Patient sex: M
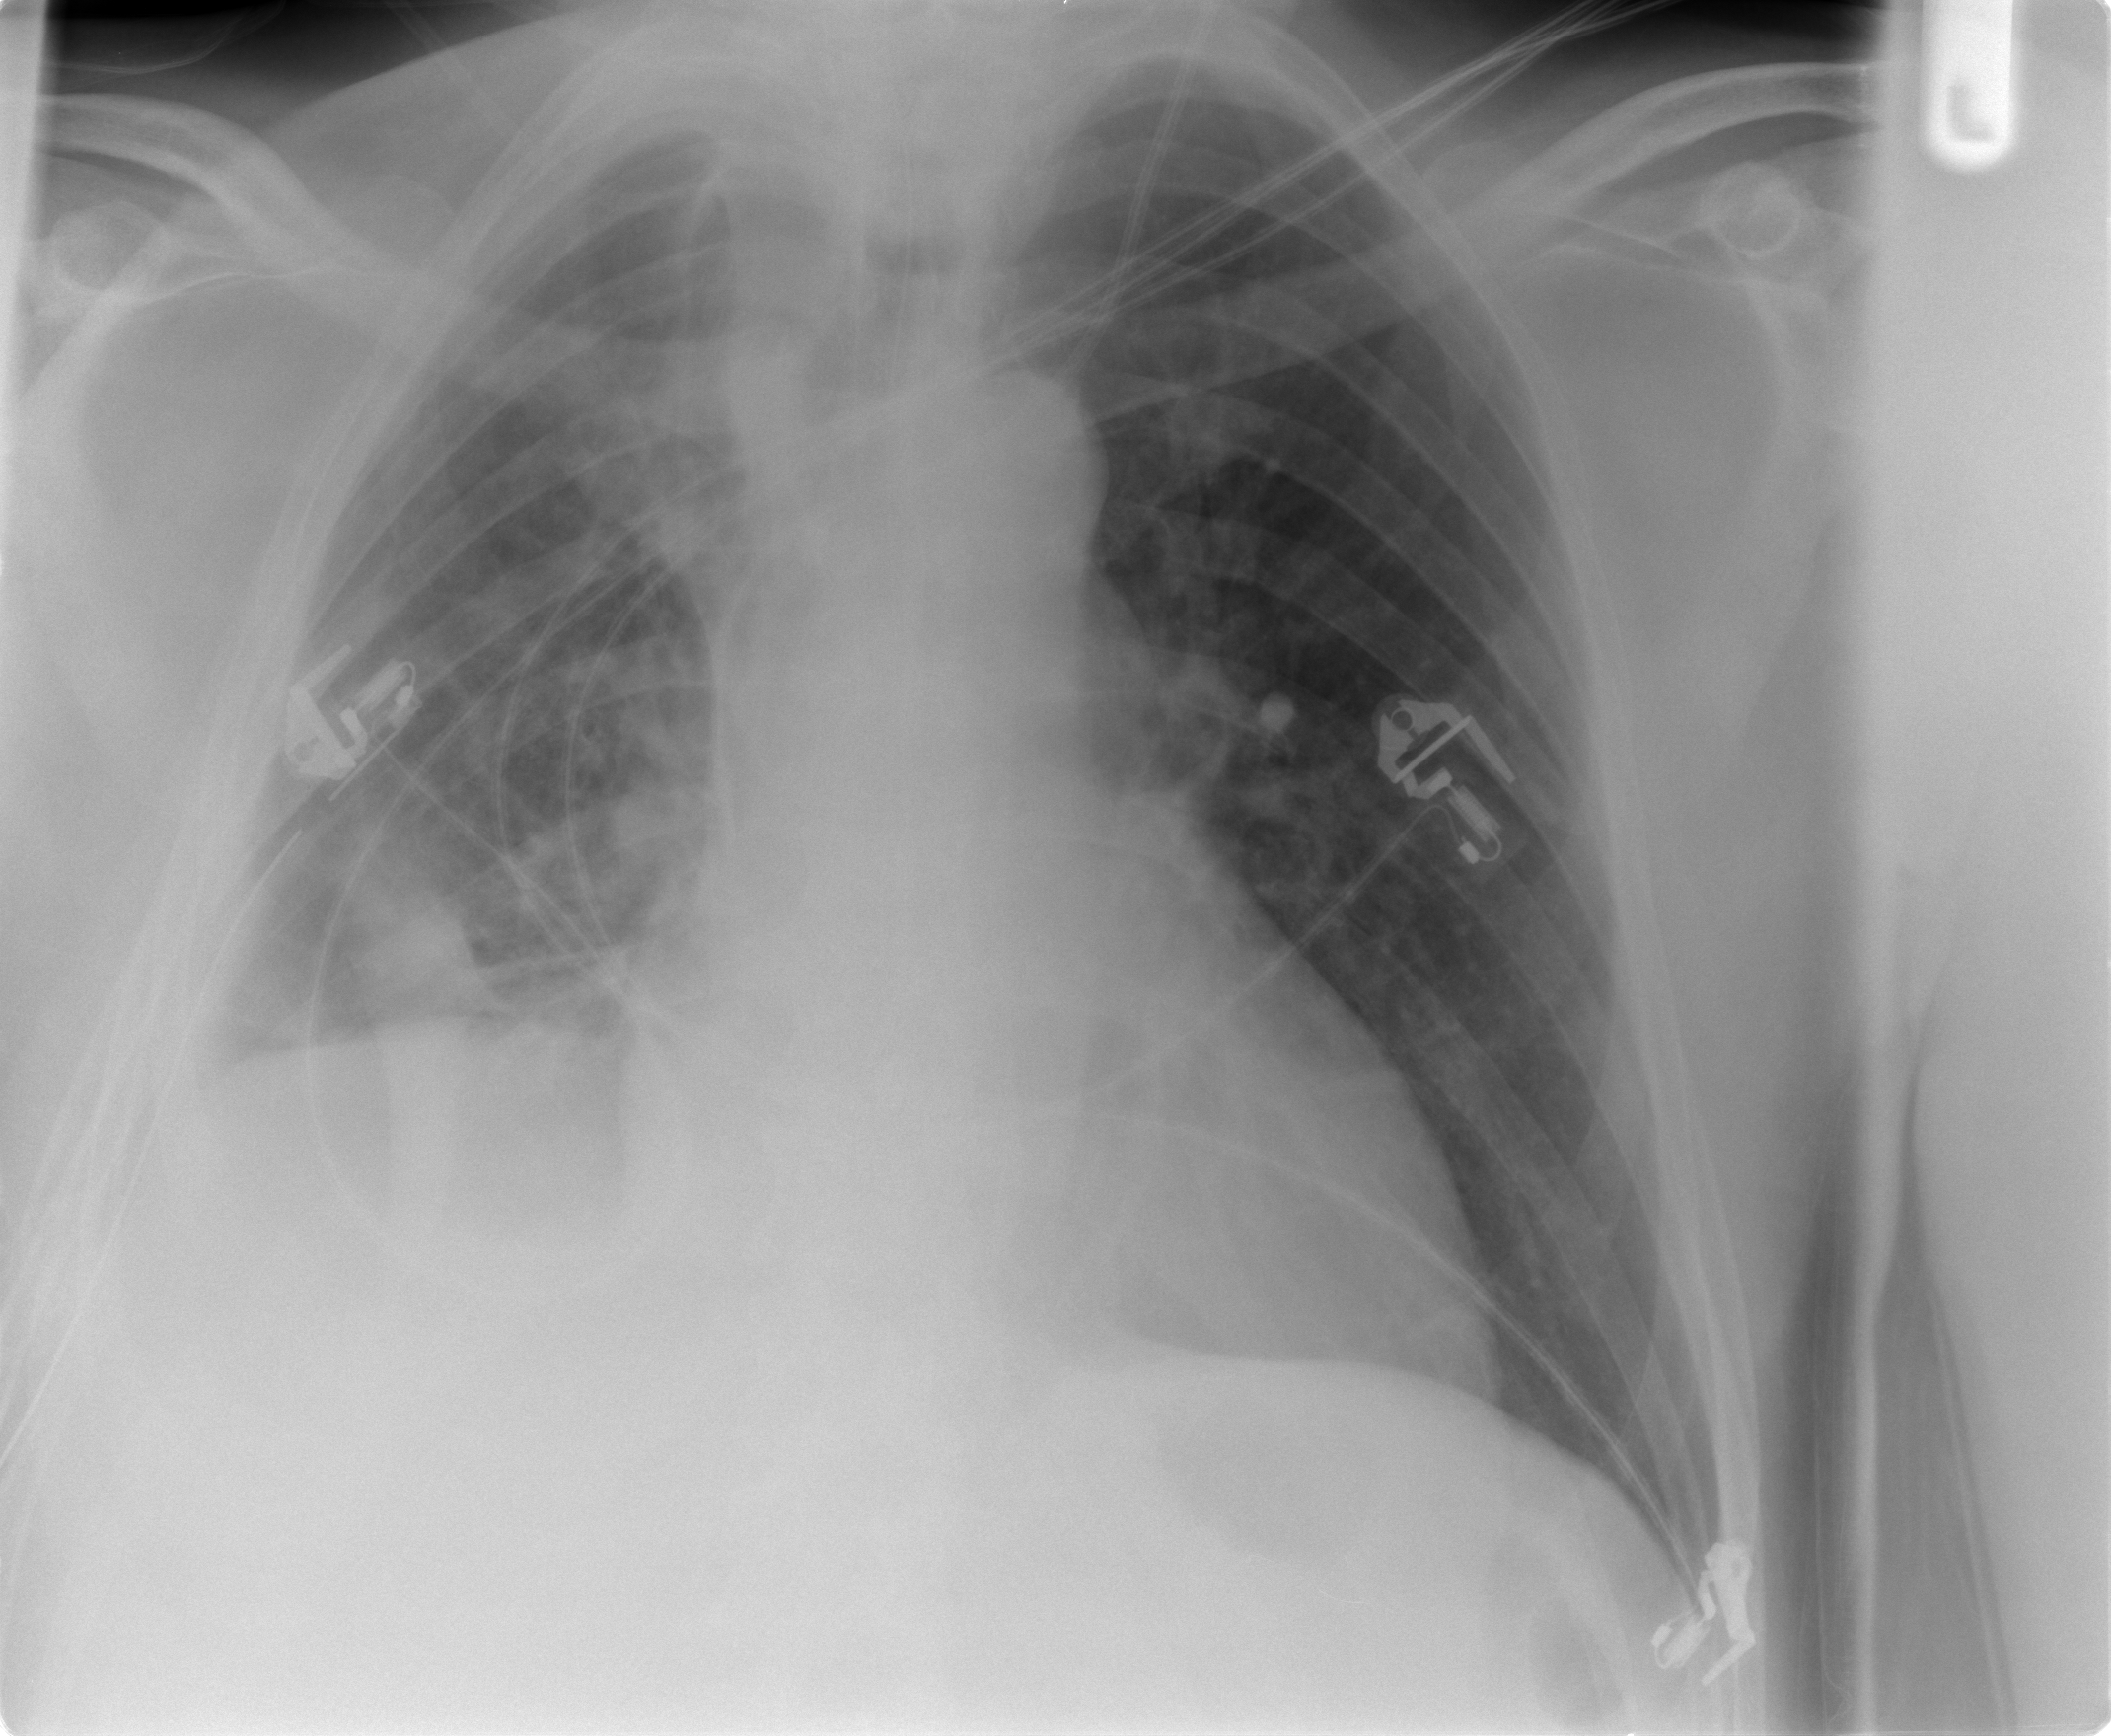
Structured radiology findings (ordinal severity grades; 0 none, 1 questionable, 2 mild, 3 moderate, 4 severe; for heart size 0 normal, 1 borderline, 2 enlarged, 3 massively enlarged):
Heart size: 2
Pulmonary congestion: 0
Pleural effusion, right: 2
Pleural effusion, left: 0
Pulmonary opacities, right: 2
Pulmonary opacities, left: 0
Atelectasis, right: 2
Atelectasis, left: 0